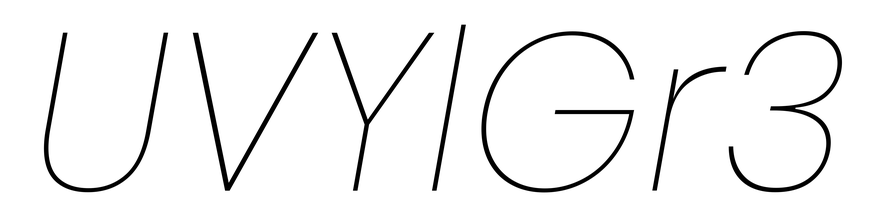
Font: Poppins-ThinItalic